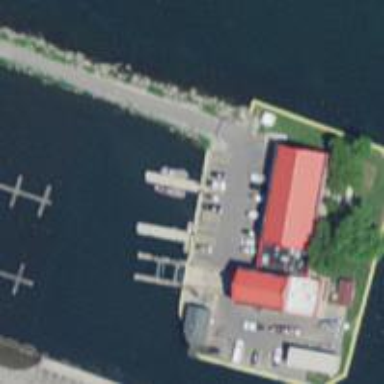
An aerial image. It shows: Pier designed for boat lift on the waterway.